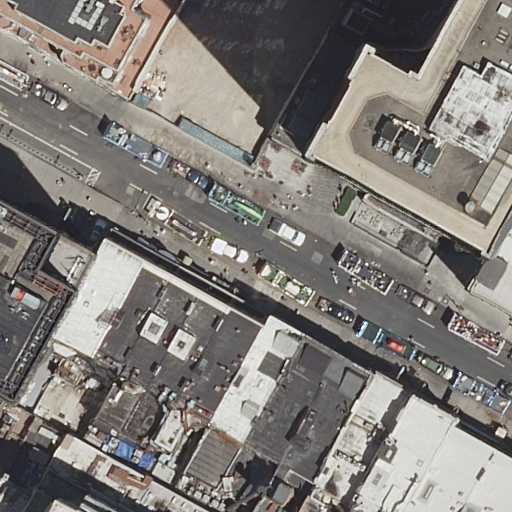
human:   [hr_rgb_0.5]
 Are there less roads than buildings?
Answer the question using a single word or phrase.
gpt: yes

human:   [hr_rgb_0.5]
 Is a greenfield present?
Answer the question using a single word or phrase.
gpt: no

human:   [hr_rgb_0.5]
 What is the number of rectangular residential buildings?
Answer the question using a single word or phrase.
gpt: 18

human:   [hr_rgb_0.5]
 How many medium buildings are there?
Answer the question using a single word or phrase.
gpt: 13

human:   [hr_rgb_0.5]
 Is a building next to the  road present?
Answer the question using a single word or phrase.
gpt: yes

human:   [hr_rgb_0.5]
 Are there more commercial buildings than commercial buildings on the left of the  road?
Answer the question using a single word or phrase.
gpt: yes

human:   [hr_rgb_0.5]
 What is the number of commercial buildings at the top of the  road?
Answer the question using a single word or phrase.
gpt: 1

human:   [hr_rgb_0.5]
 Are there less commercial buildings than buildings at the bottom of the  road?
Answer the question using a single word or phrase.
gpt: yes

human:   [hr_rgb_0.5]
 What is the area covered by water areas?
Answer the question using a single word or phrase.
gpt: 0m2

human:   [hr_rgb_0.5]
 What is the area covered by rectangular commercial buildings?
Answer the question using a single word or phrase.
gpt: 0m2

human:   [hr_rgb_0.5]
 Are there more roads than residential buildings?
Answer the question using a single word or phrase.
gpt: no

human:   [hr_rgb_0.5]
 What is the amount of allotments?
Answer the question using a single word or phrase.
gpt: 0

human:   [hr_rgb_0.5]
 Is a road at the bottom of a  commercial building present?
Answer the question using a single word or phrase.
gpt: no

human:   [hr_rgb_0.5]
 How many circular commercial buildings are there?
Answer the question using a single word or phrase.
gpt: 0

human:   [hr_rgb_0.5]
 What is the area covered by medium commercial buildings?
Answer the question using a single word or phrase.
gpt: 0m2

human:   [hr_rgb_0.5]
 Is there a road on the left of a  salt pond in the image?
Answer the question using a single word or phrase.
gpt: no

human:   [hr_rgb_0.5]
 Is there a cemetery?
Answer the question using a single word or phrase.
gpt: no

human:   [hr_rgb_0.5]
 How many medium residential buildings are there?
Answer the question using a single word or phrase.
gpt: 13

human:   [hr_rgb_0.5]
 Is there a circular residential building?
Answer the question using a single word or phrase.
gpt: no

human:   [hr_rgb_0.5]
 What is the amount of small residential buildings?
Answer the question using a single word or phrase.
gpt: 5

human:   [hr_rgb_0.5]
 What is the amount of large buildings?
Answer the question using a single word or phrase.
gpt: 4

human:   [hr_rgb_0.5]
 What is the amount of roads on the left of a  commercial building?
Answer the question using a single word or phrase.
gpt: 1

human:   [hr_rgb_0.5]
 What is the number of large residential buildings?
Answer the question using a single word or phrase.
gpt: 2

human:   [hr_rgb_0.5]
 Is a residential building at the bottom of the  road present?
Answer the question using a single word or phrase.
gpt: yes

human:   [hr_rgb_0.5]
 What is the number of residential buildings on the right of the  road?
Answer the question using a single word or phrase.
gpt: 7

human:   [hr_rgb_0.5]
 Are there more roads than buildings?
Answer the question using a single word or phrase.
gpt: no

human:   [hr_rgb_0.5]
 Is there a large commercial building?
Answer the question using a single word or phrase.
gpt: yes

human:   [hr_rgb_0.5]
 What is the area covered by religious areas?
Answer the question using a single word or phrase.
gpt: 0m2

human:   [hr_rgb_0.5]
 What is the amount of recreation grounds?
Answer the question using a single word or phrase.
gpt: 0

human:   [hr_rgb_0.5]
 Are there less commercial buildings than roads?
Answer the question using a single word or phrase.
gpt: no

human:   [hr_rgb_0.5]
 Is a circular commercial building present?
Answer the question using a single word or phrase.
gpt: no

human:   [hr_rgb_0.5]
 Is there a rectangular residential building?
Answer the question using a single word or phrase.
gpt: yes

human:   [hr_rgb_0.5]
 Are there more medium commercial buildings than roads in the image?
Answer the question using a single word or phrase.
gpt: no

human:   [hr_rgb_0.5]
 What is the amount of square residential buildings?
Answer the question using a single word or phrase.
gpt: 0

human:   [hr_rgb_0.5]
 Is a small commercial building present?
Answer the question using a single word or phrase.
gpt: no

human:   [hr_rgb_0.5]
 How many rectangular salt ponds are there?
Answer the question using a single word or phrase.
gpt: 0